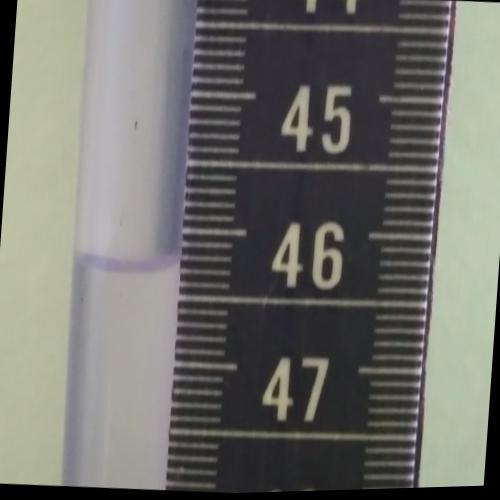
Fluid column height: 46.3 cm